Field crop: maize
Growth stage: 2
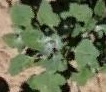
Species: chenopodium